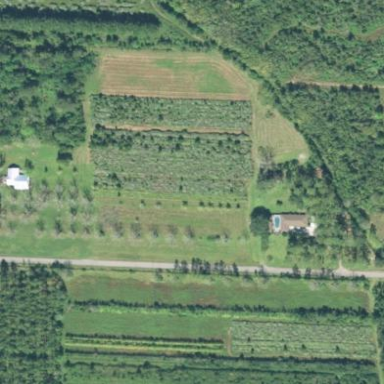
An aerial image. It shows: Plant nursery area.